Current action and preconditions to check: trajectory_clear

Your task: For each precondition in the list above, predict whether it will hold at this action.

Consider the current scene as observed from the mobile robot's camera, and analyze the predicted future states of all dynamic agents (e.g., people, animals, vehicles, or any moving entities) within the NEXT SECOND.

IMPORTANT: Only answer "very likely" if you are absolutely certain—based on strong, clear evidence—that a dynamic agent will violate the precondition in the predicted future state. Do NOT answer "very likely" for unlikely, ambiguous, or low-probability risks.

Ask yourself for each precondition: Is there a high probability, with clear and convincing evidence, that the predicted future states of any dynamic agent will interfere with the predicted future state of the currently executing action within the NEXT SECOND, causing that precondition to fail?

Assess the risk level based on these predictions. Use "likely" or "very likely" if motions create a clear risk of interference.

Use "neutral" or "improbable" if agents are nearby but their predicted paths are clearly diverging or non-conflicting.

Failure Risk Categories: "very improbable", "improbable", "neutral", "likely", "very likely"

Answer Format: Output ONLY the probability_of_failure value from these categories: "very improbable", "improbable", "neutral", "likely", "very likely"

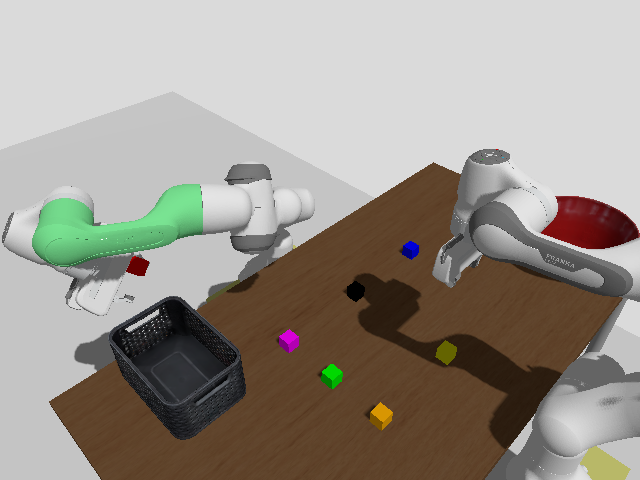

Answer: very improbable